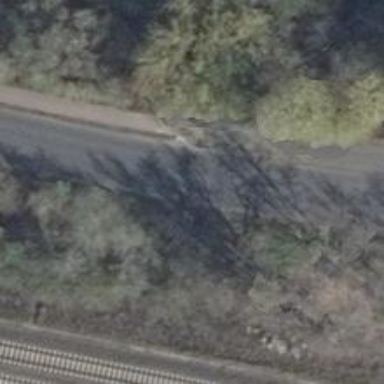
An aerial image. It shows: Embankment along unclassified road.